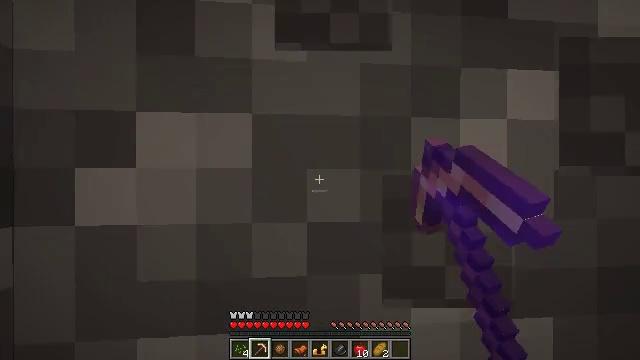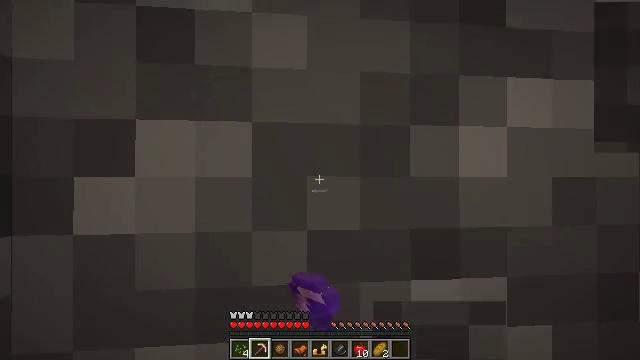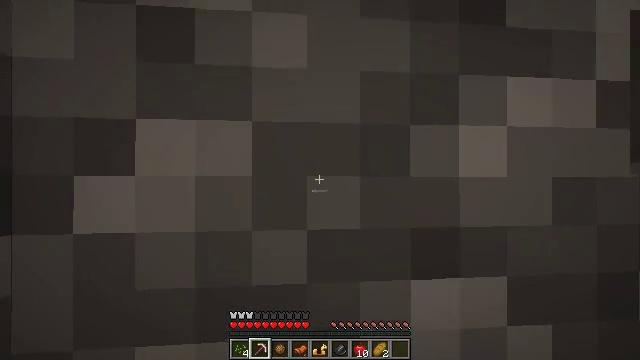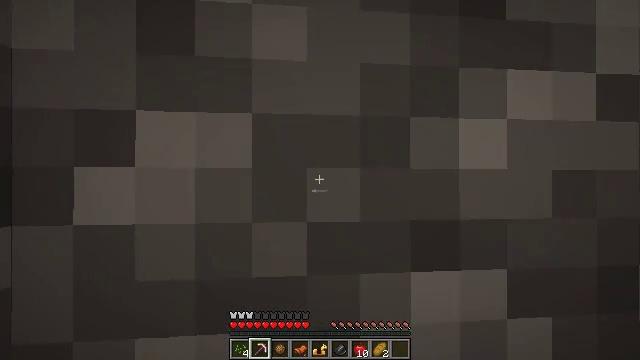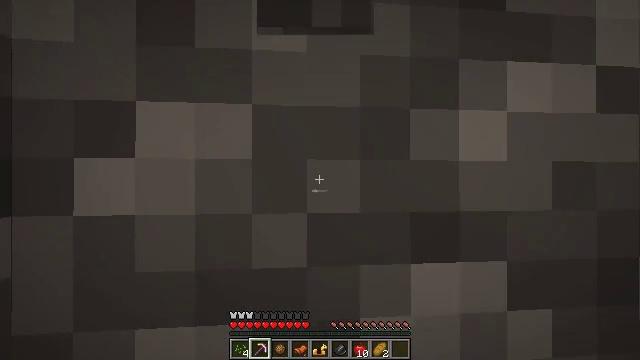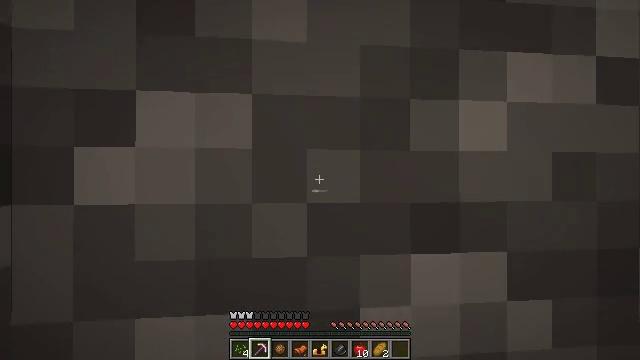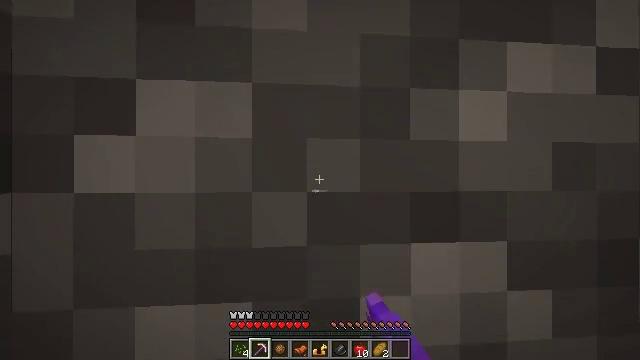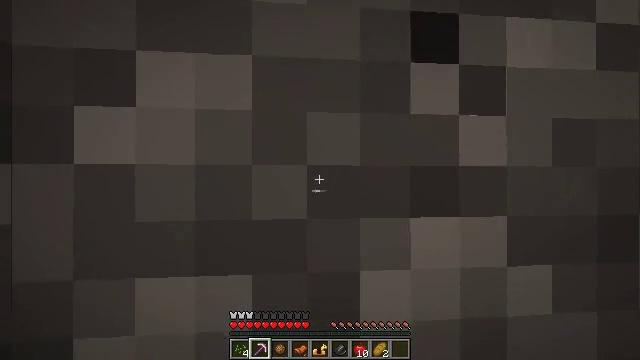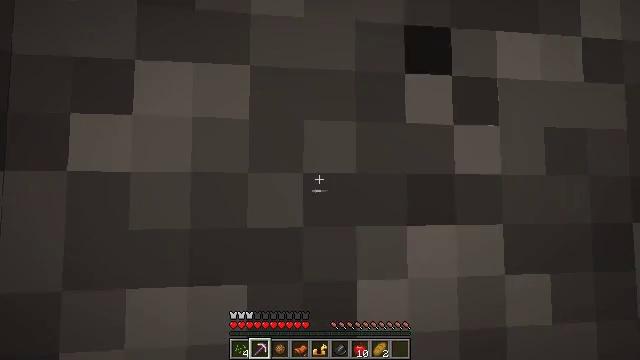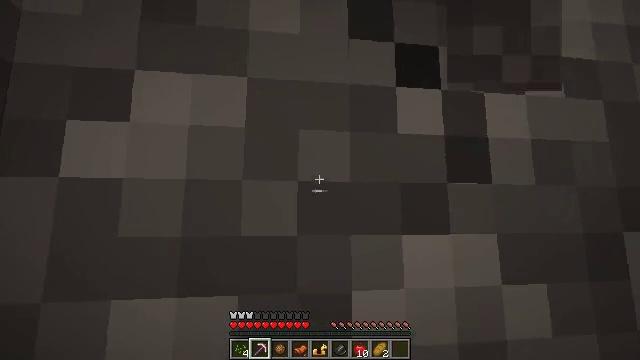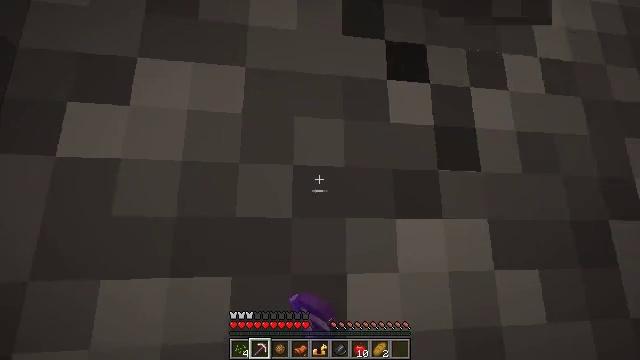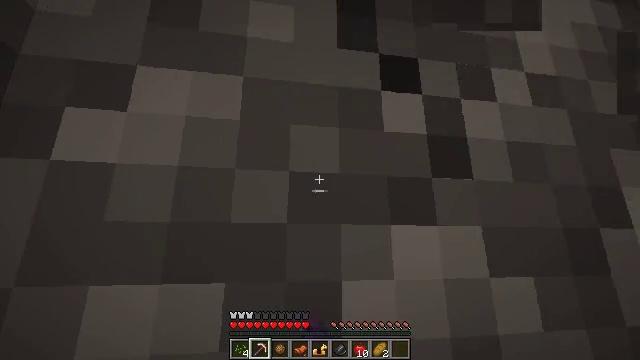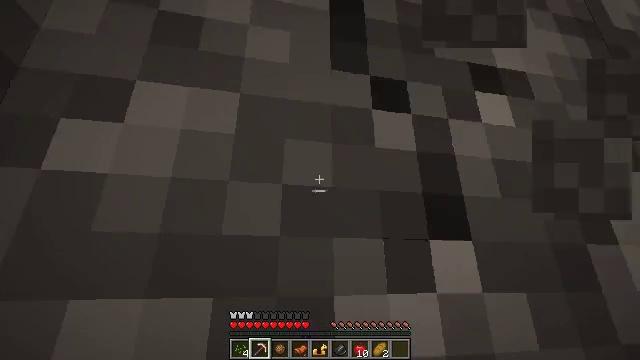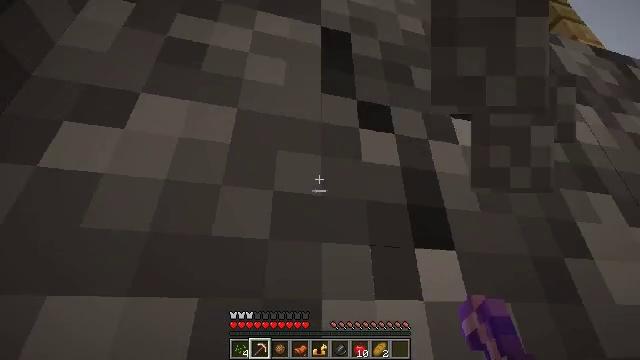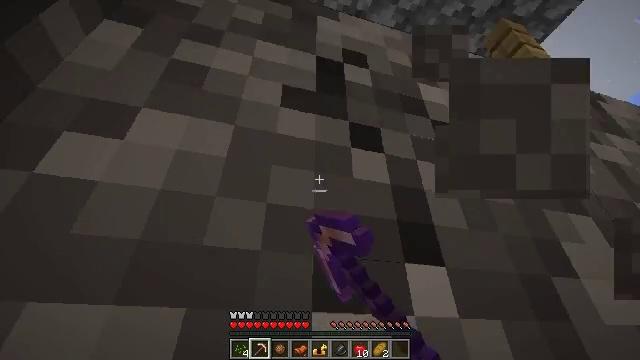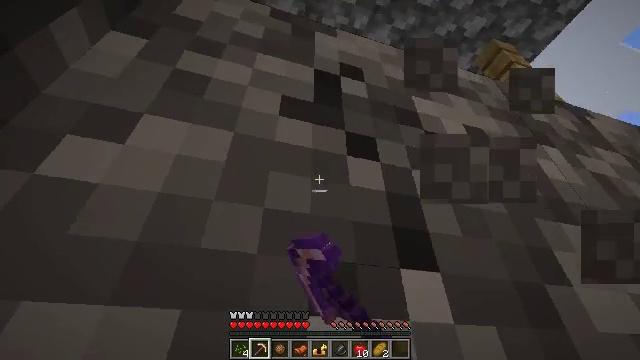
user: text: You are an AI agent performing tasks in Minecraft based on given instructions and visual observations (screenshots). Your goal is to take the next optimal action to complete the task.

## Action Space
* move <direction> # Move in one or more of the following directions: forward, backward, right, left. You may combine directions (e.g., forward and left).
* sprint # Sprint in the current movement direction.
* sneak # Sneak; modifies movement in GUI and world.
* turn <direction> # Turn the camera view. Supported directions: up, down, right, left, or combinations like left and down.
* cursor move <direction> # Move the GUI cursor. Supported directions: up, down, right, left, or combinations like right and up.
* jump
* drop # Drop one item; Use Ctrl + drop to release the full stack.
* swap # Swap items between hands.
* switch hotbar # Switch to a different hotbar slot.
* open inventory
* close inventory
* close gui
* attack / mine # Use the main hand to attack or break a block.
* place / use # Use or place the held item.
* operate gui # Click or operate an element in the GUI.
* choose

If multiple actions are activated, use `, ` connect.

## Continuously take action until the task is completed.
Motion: motion action
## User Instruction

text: Gather materials such as cobblestone.
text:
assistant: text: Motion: no_op
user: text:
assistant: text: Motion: no_op
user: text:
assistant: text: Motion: no_op
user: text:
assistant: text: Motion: no_op
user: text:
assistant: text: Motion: attack / mine
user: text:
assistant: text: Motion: attack / mine
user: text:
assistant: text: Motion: attack / mine
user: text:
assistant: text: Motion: turn up, attack / mine
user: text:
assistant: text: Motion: turn right and up, attack / mine
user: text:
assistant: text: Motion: turn right and up, attack / mine
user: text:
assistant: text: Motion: turn right and up, attack / mine
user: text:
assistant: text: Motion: turn right and up, attack / mine
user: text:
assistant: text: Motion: turn right and up, attack / mine
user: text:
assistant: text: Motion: turn right and up, attack / mine
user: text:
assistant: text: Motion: turn up, attack / mine
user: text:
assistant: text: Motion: attack / mine
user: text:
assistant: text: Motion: turn up, attack / mine
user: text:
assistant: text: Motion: turn right and up
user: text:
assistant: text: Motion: turn up
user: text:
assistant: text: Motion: no_op
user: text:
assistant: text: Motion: no_op
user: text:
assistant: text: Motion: no_op
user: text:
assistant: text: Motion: no_op
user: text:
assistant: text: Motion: turn right and up
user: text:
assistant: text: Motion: turn right and up
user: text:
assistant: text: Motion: turn right and up
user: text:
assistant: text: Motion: turn up
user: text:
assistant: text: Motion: no_op
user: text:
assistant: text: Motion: no_op
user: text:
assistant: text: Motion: attack / mine